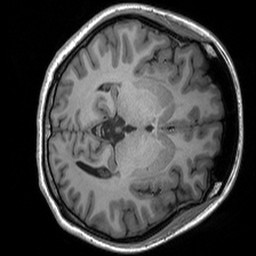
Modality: T1w
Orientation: axial
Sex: female
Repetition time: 1.95 s
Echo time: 0.026 s